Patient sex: M
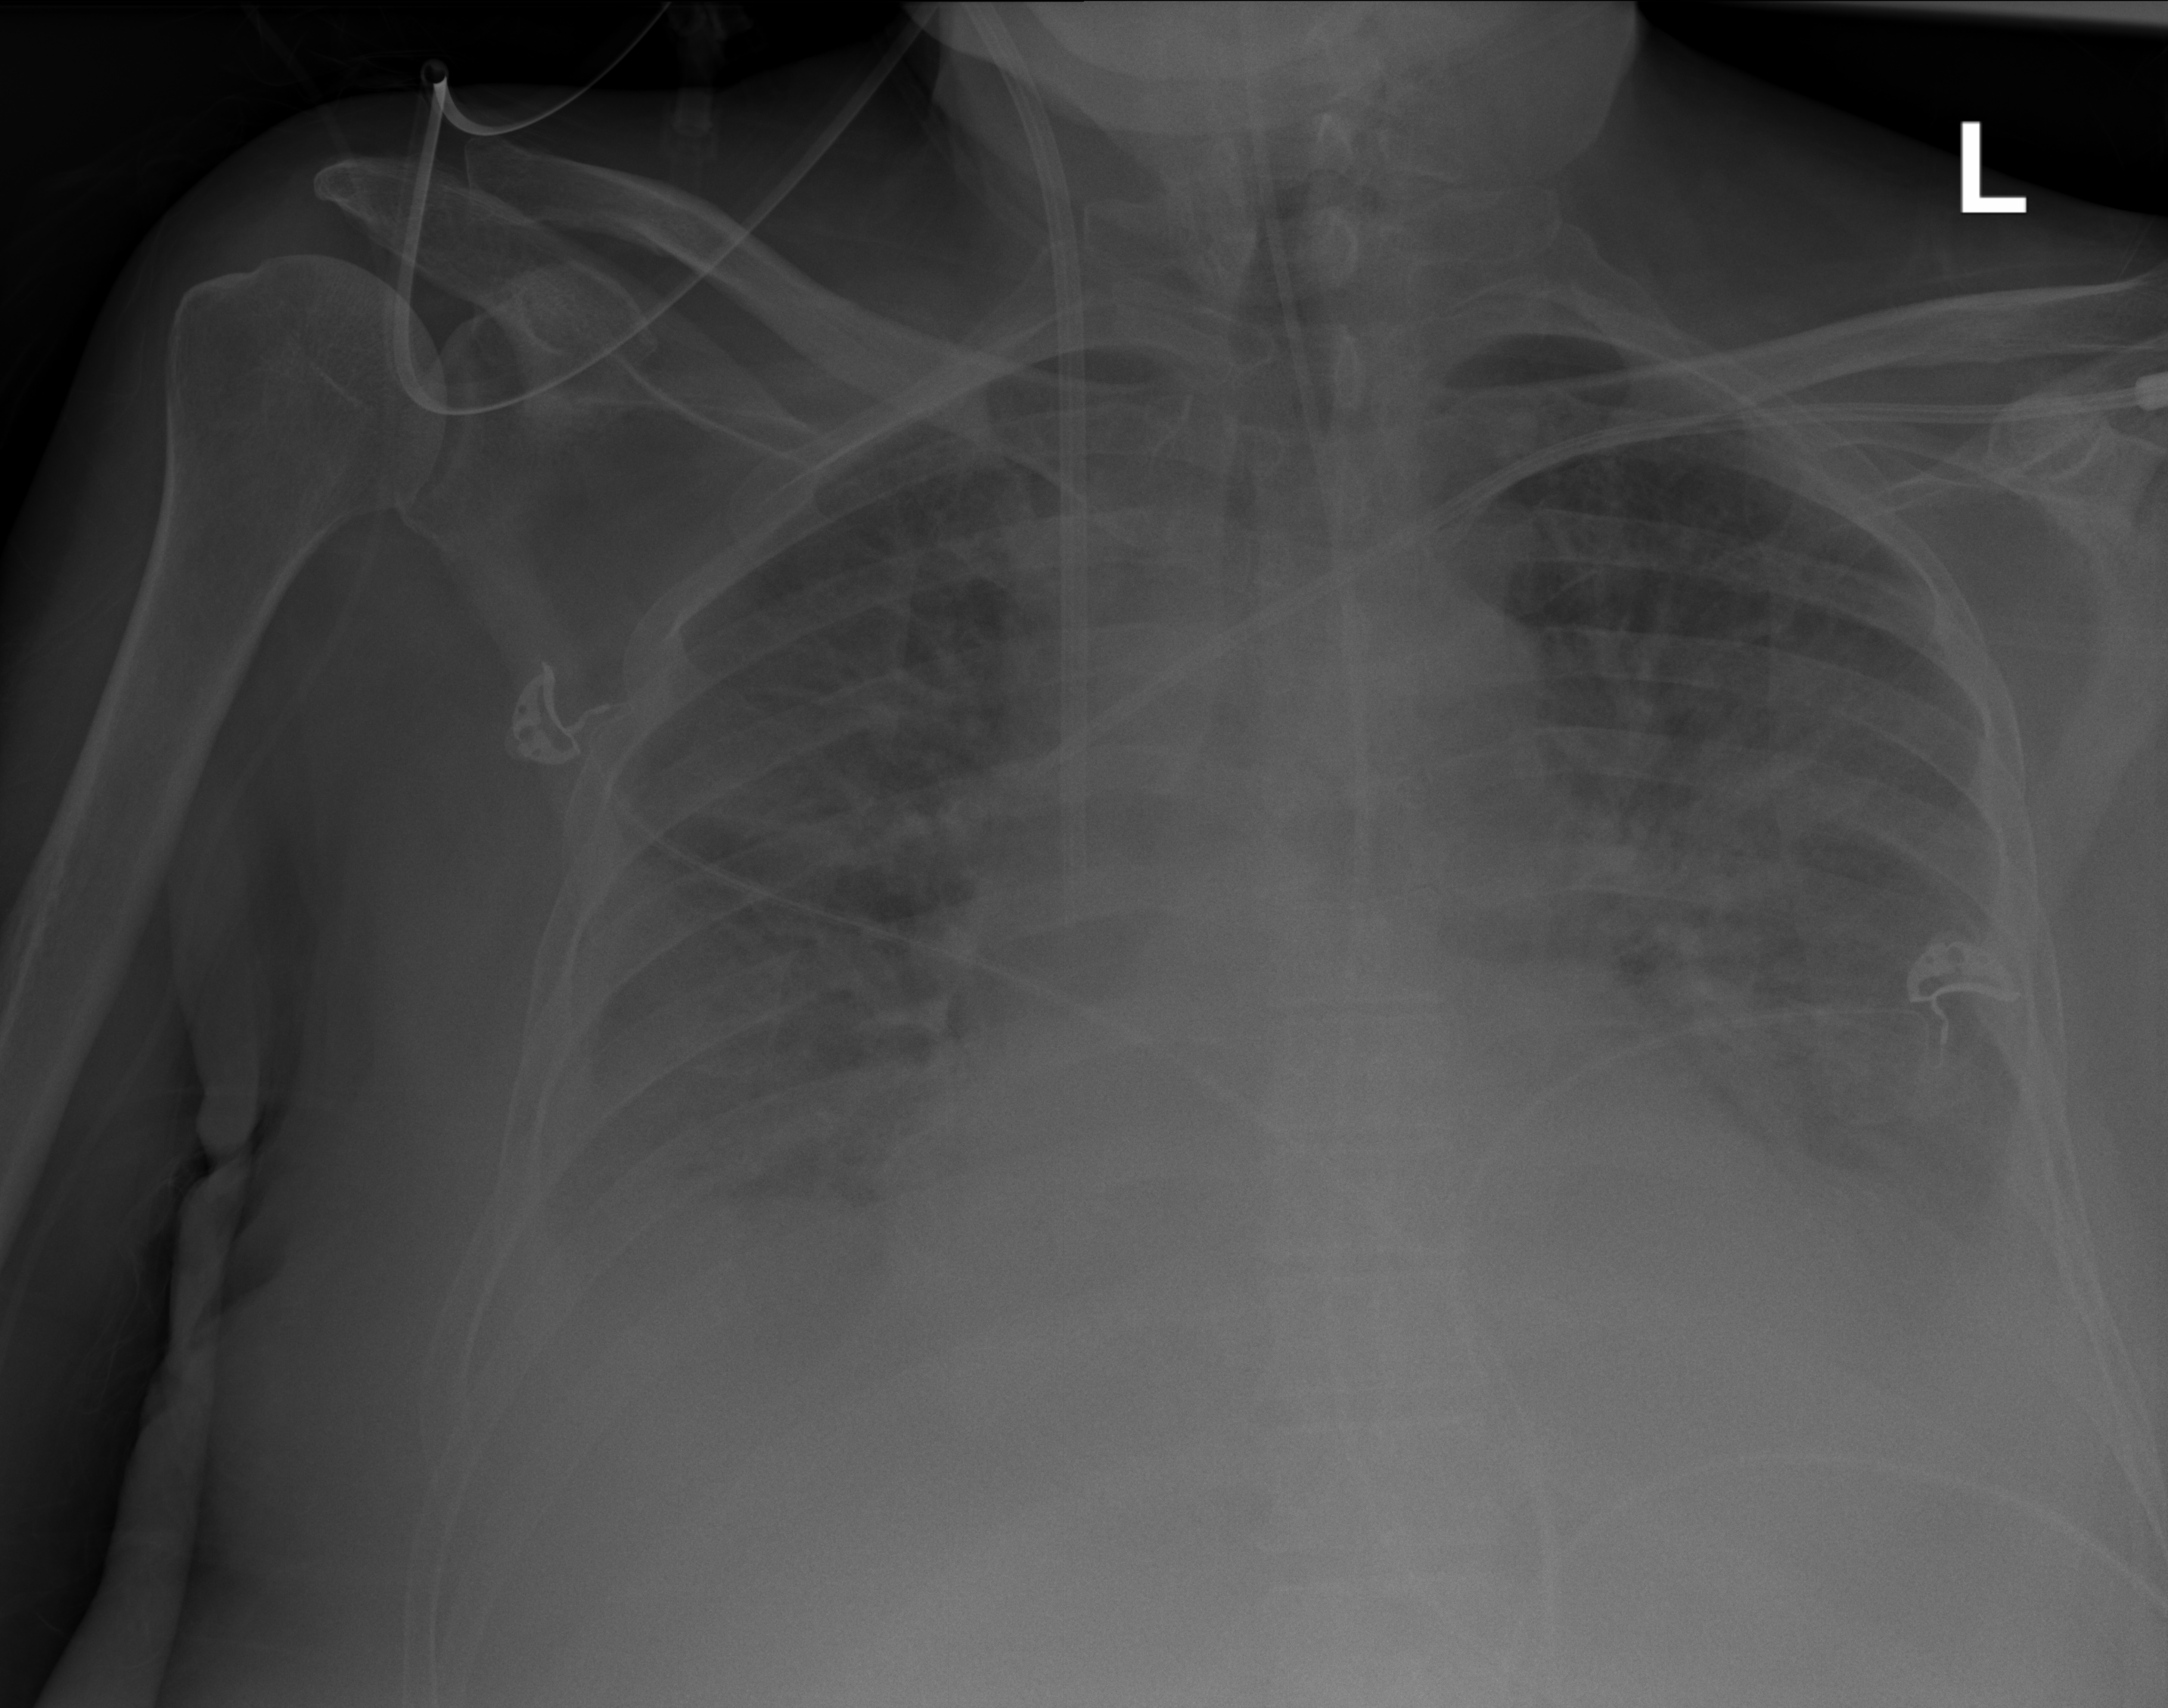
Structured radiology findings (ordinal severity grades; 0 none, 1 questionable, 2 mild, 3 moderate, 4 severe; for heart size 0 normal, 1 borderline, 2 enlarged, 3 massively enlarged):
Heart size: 2
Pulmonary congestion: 2
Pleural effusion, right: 3
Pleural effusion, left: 3
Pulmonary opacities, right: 2
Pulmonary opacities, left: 3
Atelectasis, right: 3
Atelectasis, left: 2